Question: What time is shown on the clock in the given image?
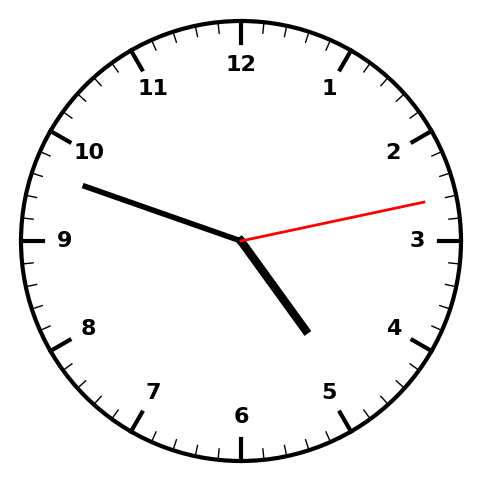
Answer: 04:48:13